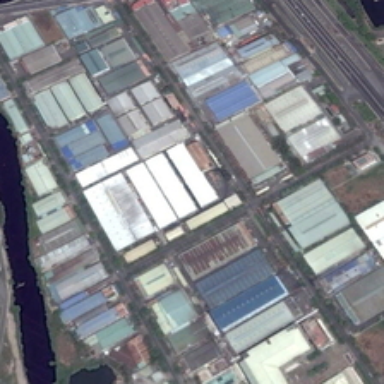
Many rectangle buildings are in an industrial area near a river and a road .